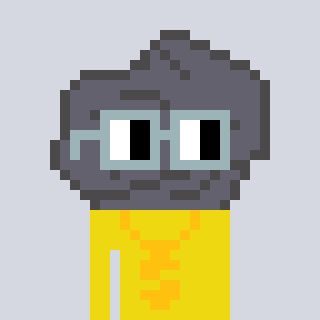
a pixel art character with square dark gray glasses, a rock-shaped head and a yellow-colored body on a cool background